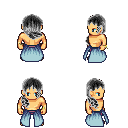
a pixel art fantasy rpg character, male body template, human, tanned skin, overskirt, magenta pants, gray right-swept hairstyle, bracelets, four views (front, back, left, right), 2x2 character sprite sheet, small pixel art, hard edges, no anti-aliasing